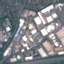
Land use / land cover: Industrial